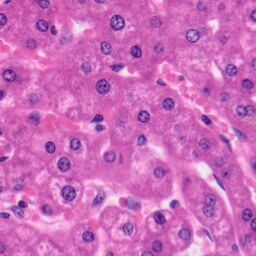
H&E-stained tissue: Liver